Interaction volume radius: 5 \u00c5
Interaction volume height: 10 \u00c5
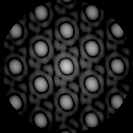
Disorder parameter: 0.007349